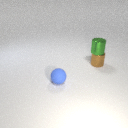
small brown metal cylinder to the right of small blue rubber sphere